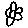
Label: flower